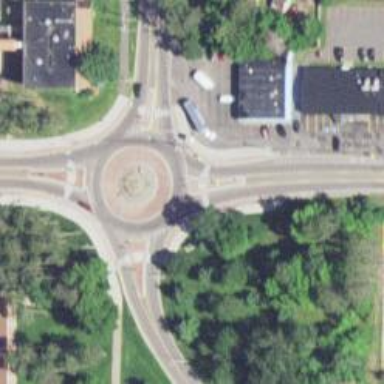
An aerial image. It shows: Secondary road with asphalt surface leading to roundabout.